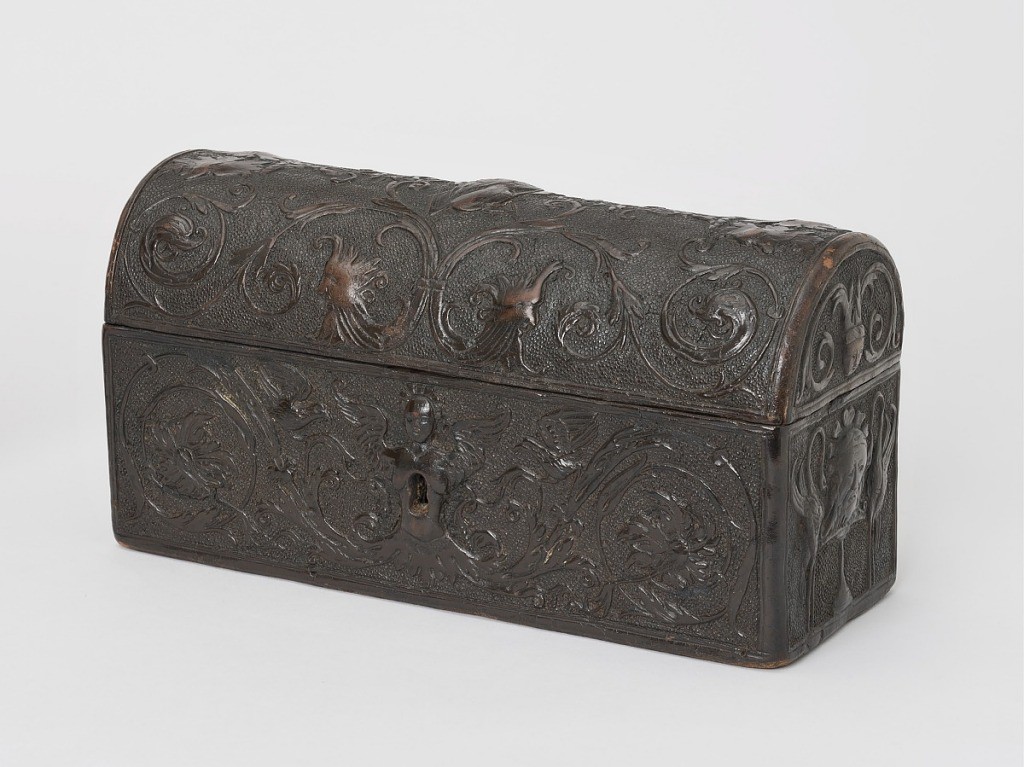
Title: Casket
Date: first half 16th century
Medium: Tooled leather over wood, metal, silk (interior)
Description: Casket-shaped box, fitted with iron lock, made of tooled leather over wood;  surface design showing Renaissance style masks, and foliated scrolls with bird-like animals, decorated with large curves. Inside lining of brown silk taffeta with embroidery in green and brown silk showing trees, leaves, and architecture.